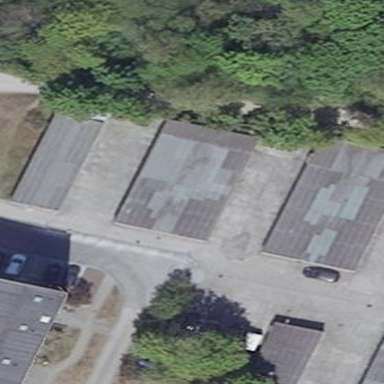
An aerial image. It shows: Group of garages.